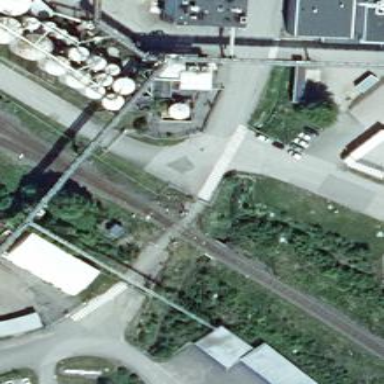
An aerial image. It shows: Railway crossing with lights and saltire. The crossing is fully barricaded.